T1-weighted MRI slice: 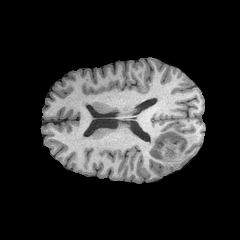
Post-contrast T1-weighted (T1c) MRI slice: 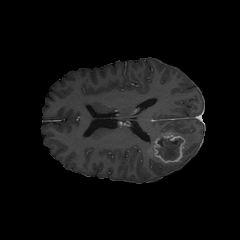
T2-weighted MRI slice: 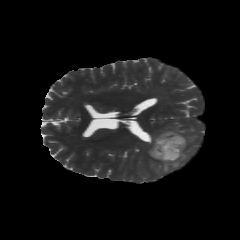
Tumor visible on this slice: yes